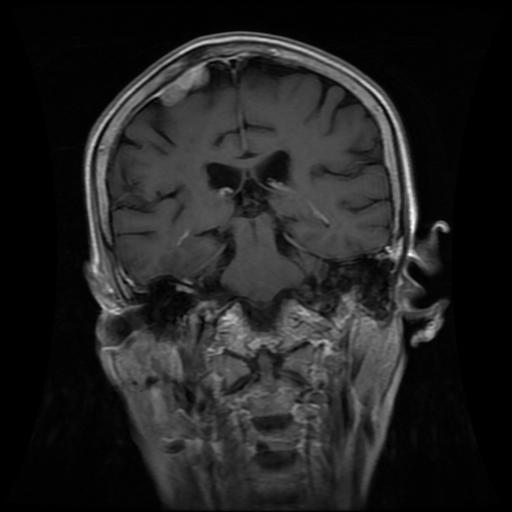
Label: meningioma